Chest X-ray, AP view. Patient: 43 years old, sex F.
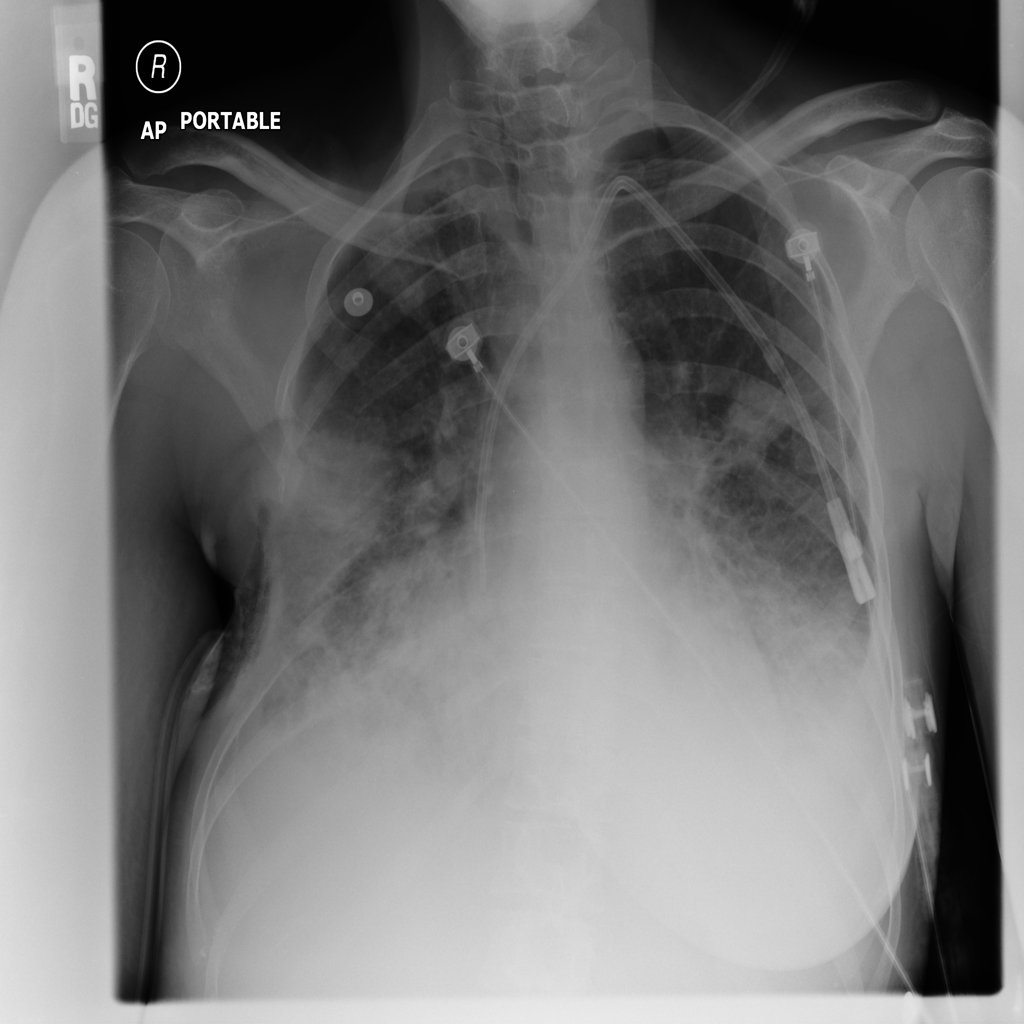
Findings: Effusion, Infiltration, Nodule